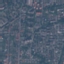
Land use / land cover class: Residential